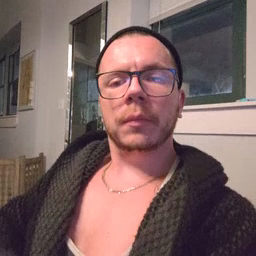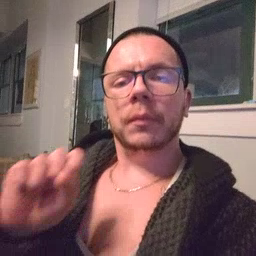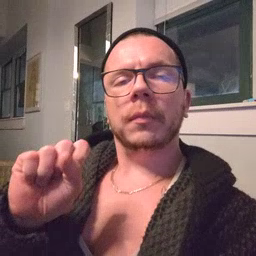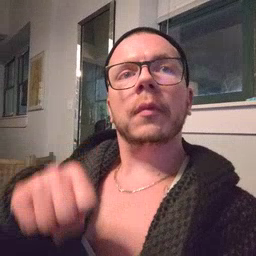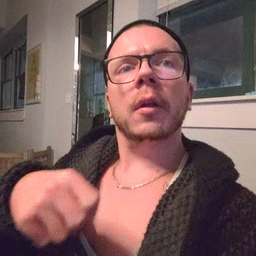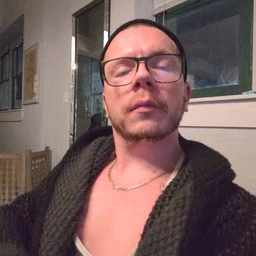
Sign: can